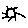
Label: sun